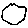
Label: hexagon